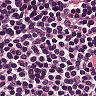
Metastatic tissue present: no